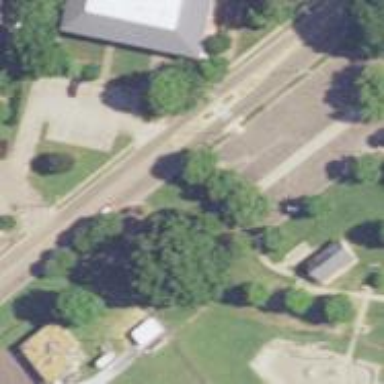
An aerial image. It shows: Marked road crossing.